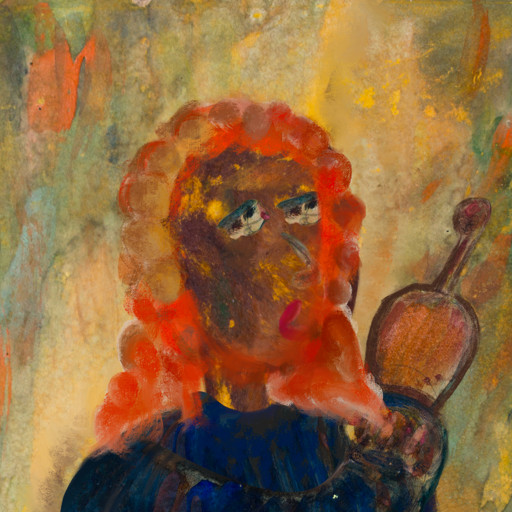
Background: Comrade, Head And Neck Side: Comrade, Face Side: Pipe, Bust: Pipe, Hair Side: Rupkatha, Head Accessory: Blank, Second Necklace: Blank, Necklace: Blank, Baby: Blank